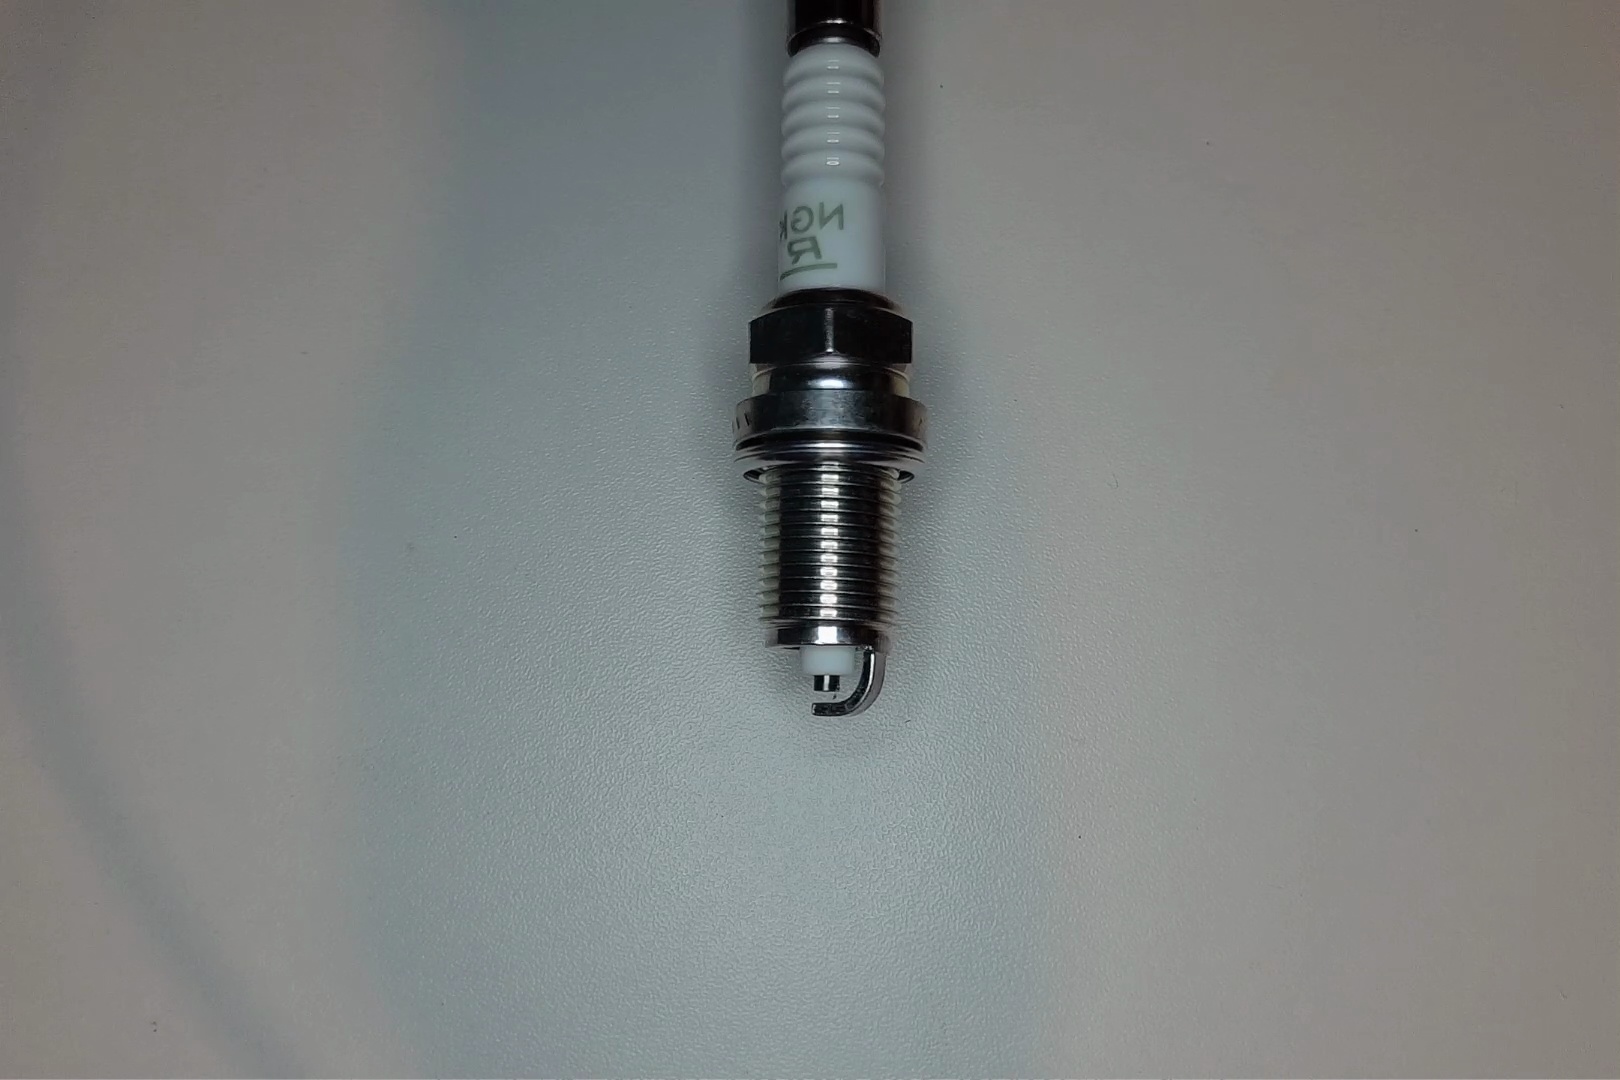
Label: no anomaly